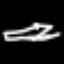
Label: pencil